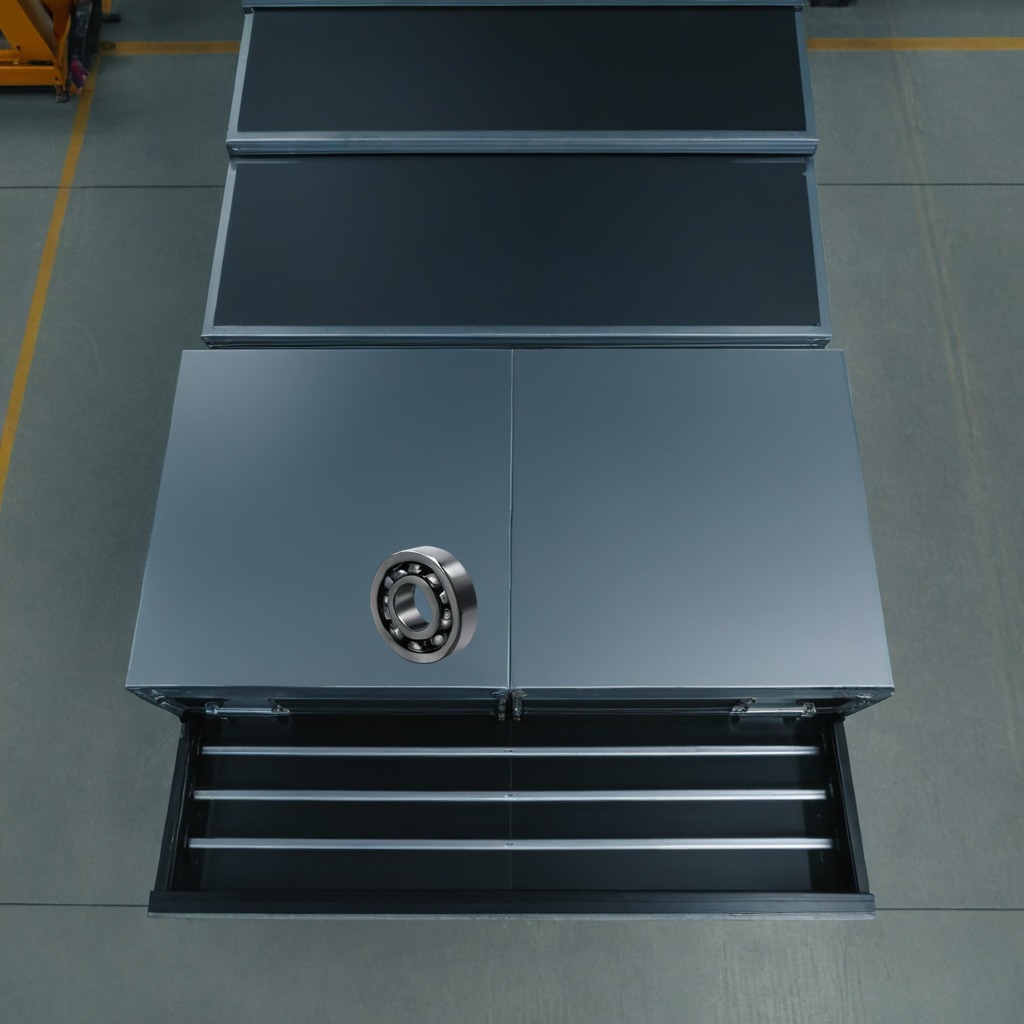
A metal ball bearing is lying on the toolbox surface.